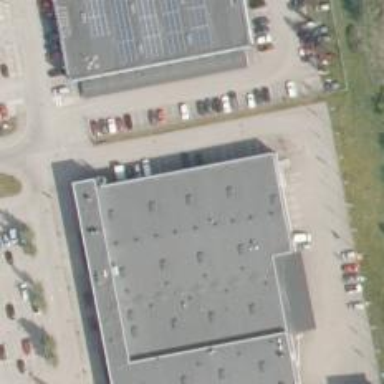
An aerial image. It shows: Veterinary facility.